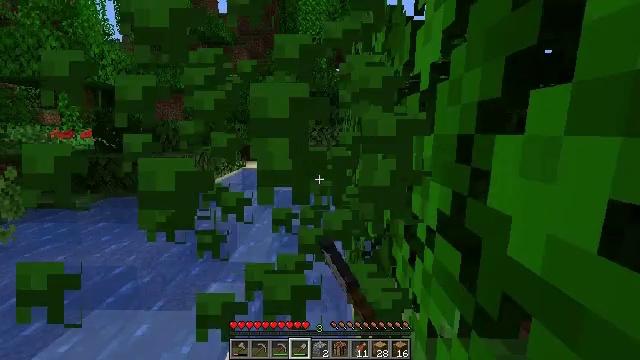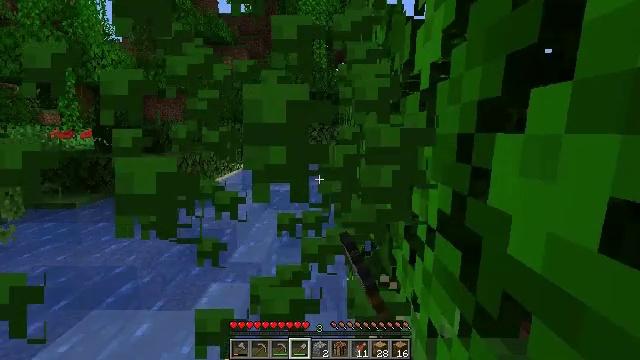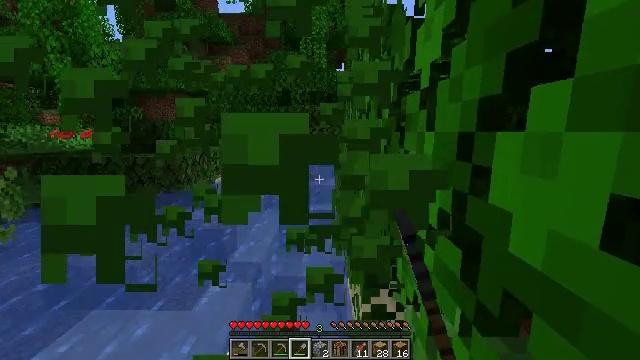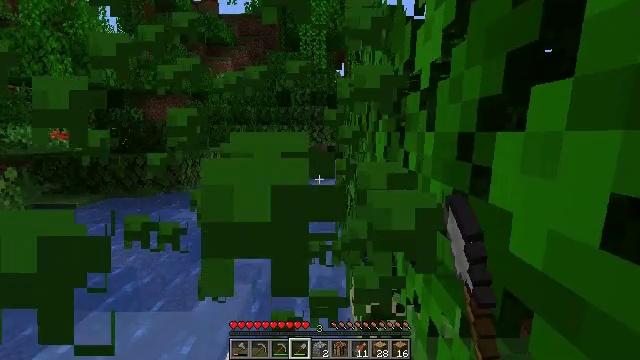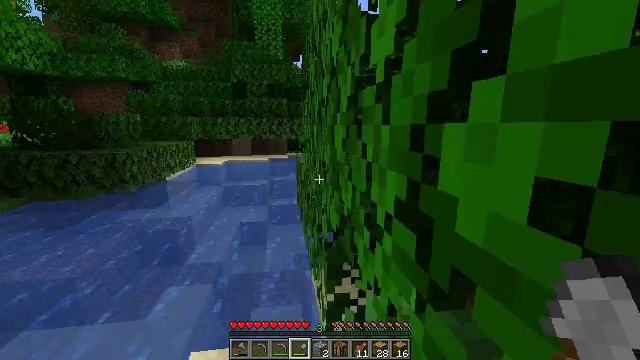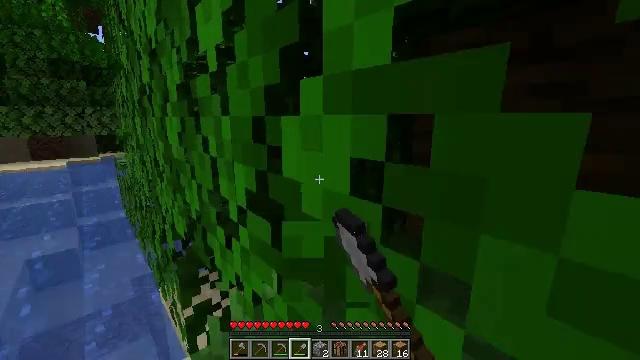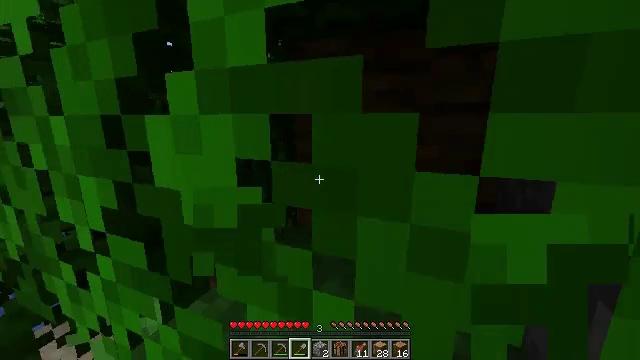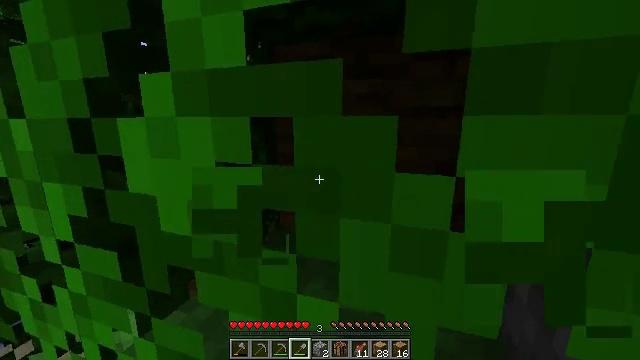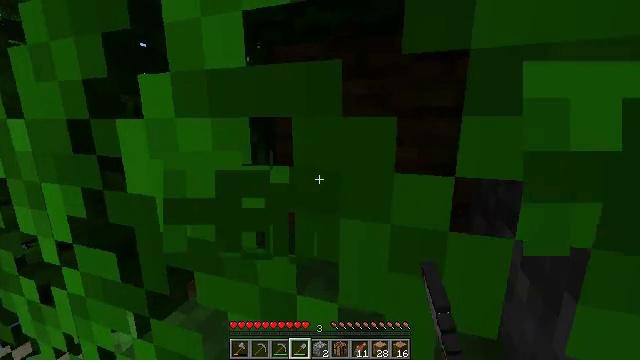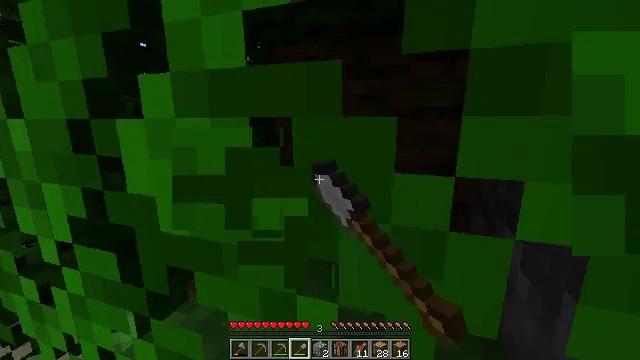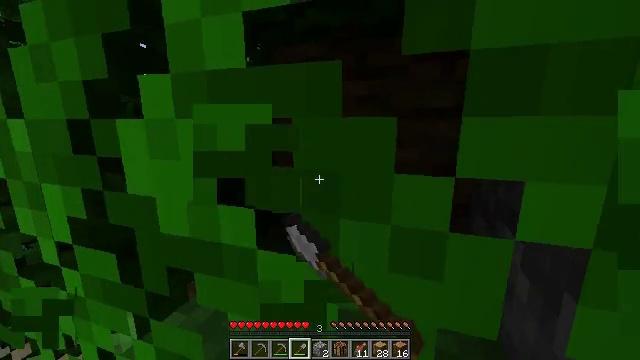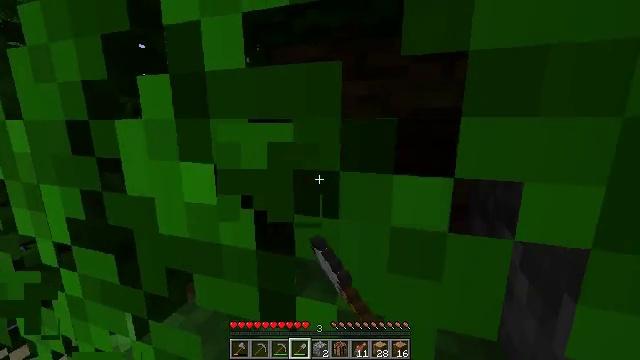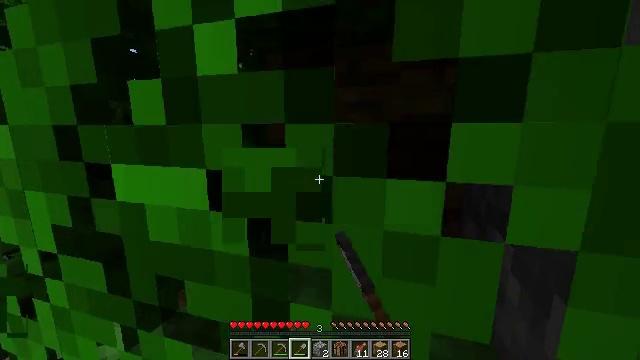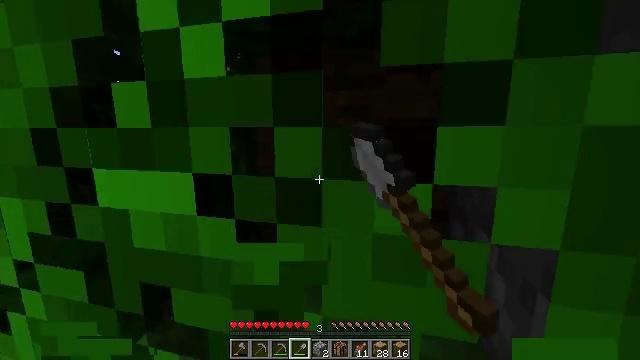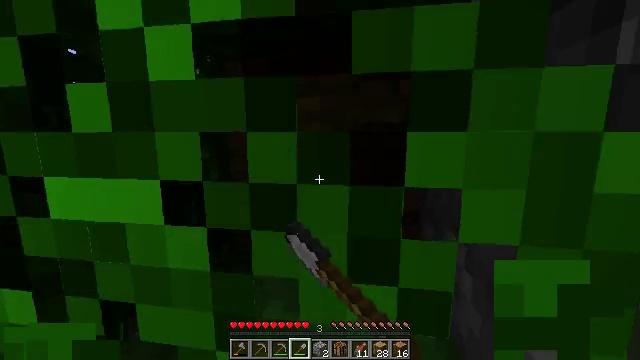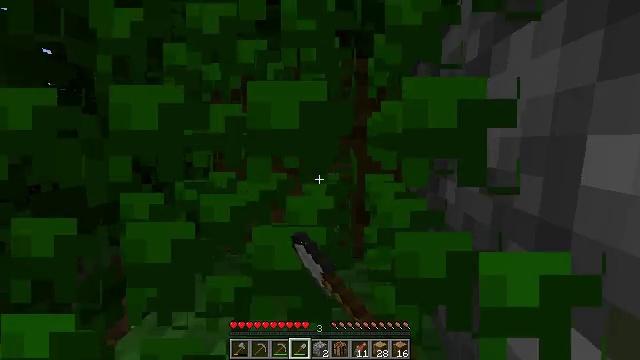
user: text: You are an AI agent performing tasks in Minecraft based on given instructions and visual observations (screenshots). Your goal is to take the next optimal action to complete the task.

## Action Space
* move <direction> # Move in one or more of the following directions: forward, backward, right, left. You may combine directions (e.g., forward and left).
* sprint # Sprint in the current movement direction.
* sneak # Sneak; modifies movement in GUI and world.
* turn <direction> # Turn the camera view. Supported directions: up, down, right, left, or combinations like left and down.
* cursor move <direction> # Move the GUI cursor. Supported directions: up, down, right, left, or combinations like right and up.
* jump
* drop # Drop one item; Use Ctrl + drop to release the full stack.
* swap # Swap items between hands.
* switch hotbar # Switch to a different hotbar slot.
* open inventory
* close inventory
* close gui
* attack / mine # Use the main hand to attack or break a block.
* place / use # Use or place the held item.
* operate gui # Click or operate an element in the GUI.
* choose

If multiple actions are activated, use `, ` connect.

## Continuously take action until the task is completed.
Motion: motion action
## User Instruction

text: Mine oak leaves.
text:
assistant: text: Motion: attack / mine
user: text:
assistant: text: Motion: attack / mine
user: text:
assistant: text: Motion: attack / mine
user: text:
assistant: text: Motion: turn right and down, attack / mine
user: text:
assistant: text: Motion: turn right and down, attack / mine
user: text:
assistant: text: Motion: turn right, attack / mine
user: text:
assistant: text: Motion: turn right, attack / mine
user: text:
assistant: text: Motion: attack / mine
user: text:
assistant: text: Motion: attack / mine
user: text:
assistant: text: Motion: attack / mine
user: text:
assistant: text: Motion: attack / mine
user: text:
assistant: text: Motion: turn right and up, attack / mine
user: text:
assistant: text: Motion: turn right, attack / mine
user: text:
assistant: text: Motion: turn right and up, attack / mine
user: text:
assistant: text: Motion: turn right, attack / mine
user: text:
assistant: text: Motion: attack / mine
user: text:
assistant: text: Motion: attack / mine
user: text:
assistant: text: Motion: attack / mine
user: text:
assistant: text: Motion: attack / mine
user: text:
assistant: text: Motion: attack / mine
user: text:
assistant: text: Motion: attack / mine
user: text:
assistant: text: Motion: move back, turn right and up, attack / mine
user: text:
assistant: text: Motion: move back, turn up
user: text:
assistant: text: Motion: turn left and up
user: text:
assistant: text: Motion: turn left and up
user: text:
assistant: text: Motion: move forward, turn left and up
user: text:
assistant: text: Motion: move forward, turn up
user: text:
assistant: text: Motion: move forward, turn up
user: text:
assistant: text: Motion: move forward, turn up
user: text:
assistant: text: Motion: move forward, turn up